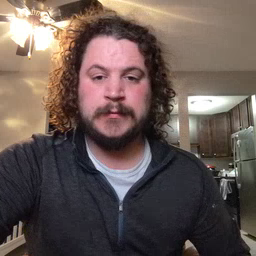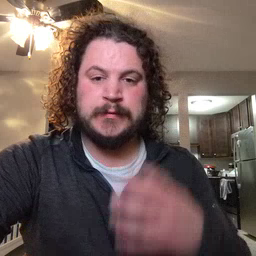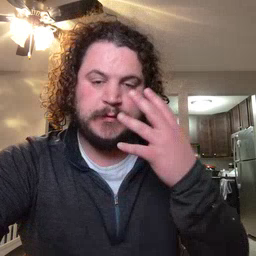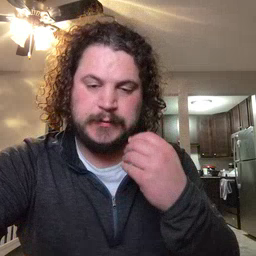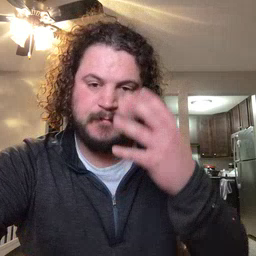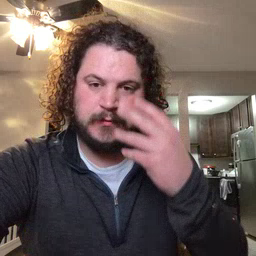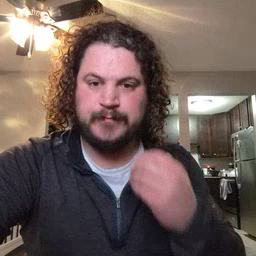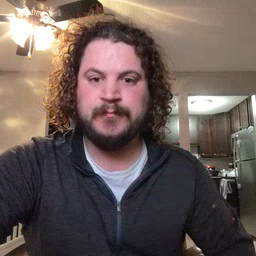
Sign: sleepy